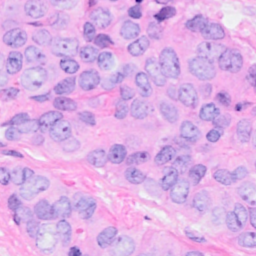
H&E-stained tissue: Breast